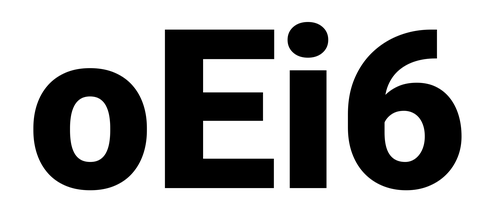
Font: Roboto_Black